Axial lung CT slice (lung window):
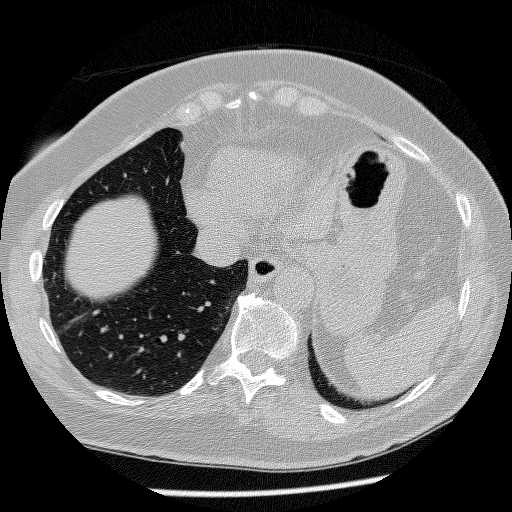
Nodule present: no